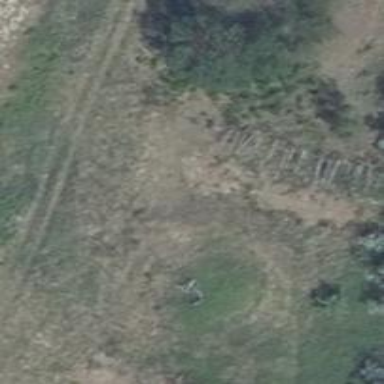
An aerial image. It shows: Grass track with grade 5 tracktype.